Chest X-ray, PA view. Patient: 11 years old, sex F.
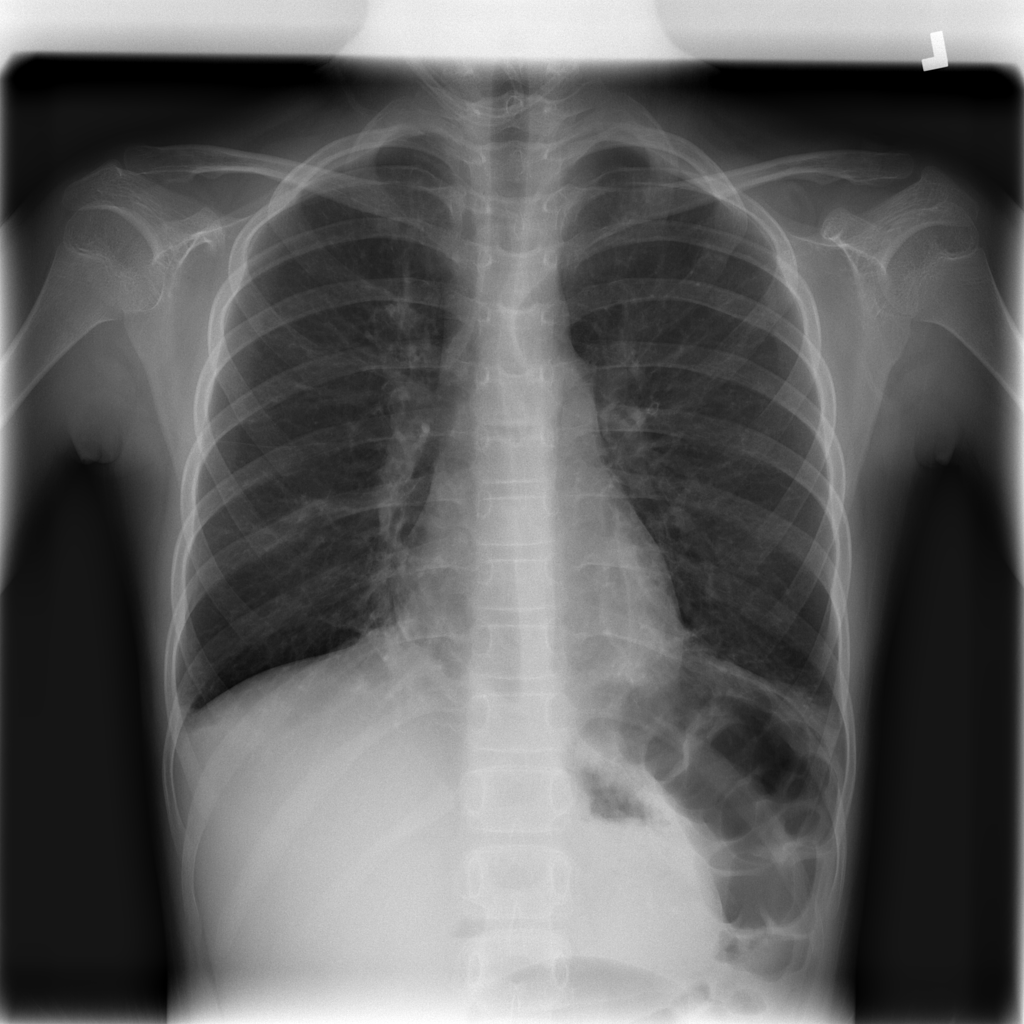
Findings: Infiltration